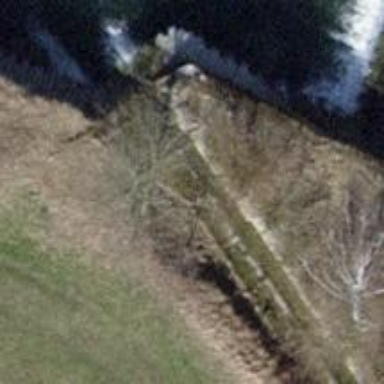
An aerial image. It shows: Hedge acting as barrier.